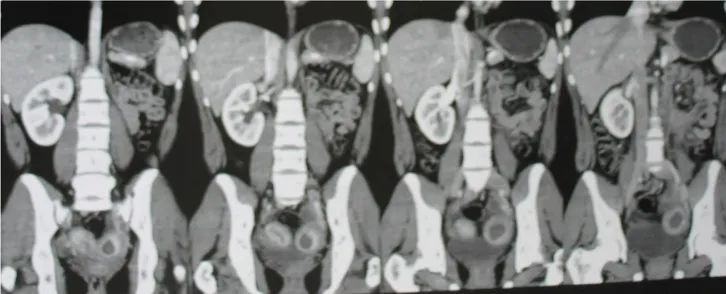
CT demonstrating absent left kidney, uterine duplication, suggestive of cervical duplication, and distension of the left cavity by hypodense material.
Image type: radiology (ct)